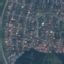
Land use / land cover class: Residential